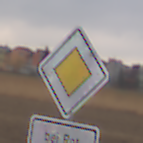
Verkehrszeichen: Vorfahrtsstrasse
Zusatzzeichen unten: HinweisDurchVerbaleAngabe5
Umgebung: Outdoor, RoadRail
Tageszeit: Midday
Wetter: Overcast
Licht: Natural
Jahreszeit: NotSpecified
Kontrast: LowContrast